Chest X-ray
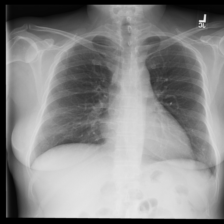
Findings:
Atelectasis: negative
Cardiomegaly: negative
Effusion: negative
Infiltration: negative
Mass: negative
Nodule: positive
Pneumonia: negative
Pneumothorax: negative
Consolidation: negative
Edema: negative
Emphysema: negative
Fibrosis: negative
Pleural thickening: negative
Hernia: negative